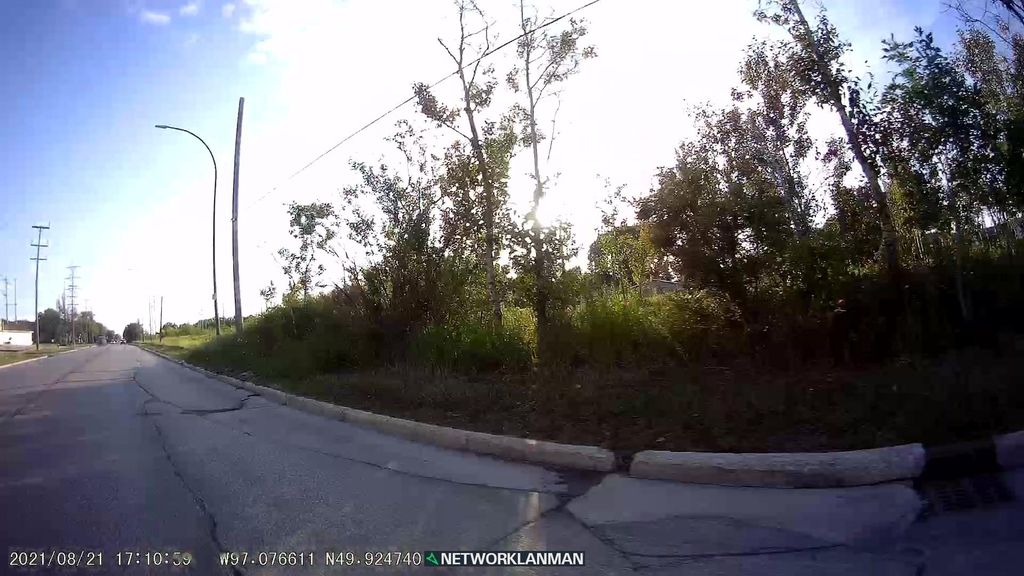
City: winnipeg